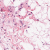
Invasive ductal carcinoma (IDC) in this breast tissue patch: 0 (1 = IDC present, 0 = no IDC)